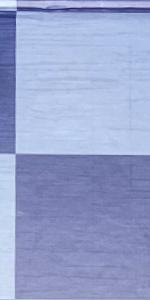
Label: Empty